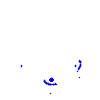
Particle: proton